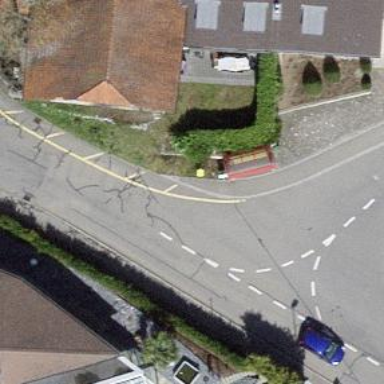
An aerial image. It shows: Post box is visible.